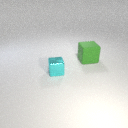
large green rubber cube to the right of small cyan metal cube